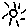
Label: sun